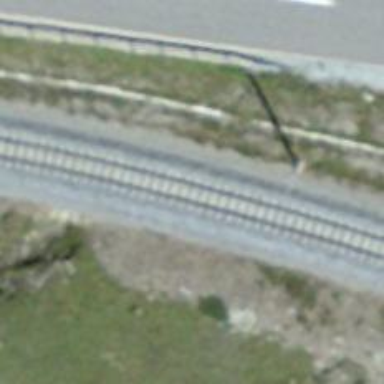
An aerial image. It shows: Narrow-gauge railway with single track. The railway is electrified with contact line.